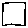
Label: square